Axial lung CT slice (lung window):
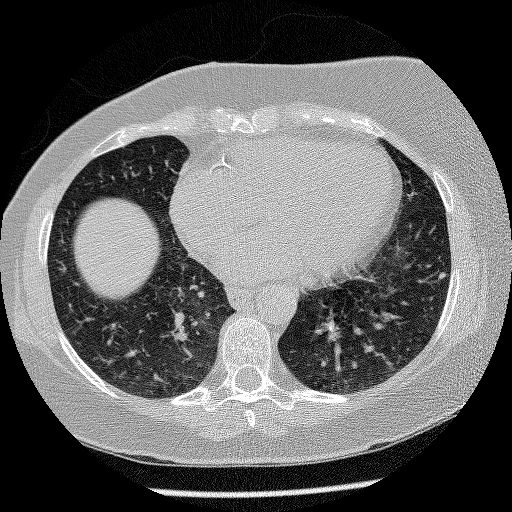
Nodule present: yes
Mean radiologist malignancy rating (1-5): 3.667